Question: I want to create a popup message box which prompts user to enter an input. I have this method inside a class. I am basing my code on <URL>.
'''
class MyDialog:
def __init__(self, parent):
top = self.top = Toplevel(parent)
Label(top, text="Value").pack()
self.e = Entry(top)
self.e.pack(padx=5)
b = Button(top, text="OK", command=self.ok)
b.pack(pady=5)
def ok(self):
print "value is", self.e.get()
self.top.destroy()
root = Tk()
d = MyDialog(root)
root.wait_window(d.top)
'''
But in this, 'top = self.top = Toplevel(parent)' doesn't work for me.
I have a mockup of what I am trying to accomplish.

My program structure looks something like this:
'''
class MainUI:
def__int__(self):
...
self.initUI()
def initUI(self):
.......
Popup = Button(self, text="Enter Value", command=self.showPopup)
def showPopup(self):
#create the popup with an Entry here
'''
How can I create a message box in Python which accepts user input?
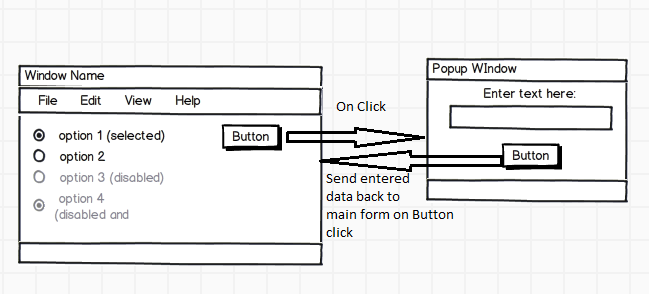
Answer: I'm a little confused about your two different blocks of code. Just addressing the first block of code, nothing happens because you never enter the mainloop. To do that, you need to call 'root.mainloop()'. The typical way of doing this is to add a button to root widget and bind a callback function to the Button (which includes 'd=MyDialog()' and 'root.wait_window(d.top)')
Here's some basic code which I hope does what you want ...
'''
from Tkinter import *
import sys
class popupWindow(object):
def __init__(self,master):
top=self.top=Toplevel(master)
self.l=Label(top,text="Hello World")
self.l.pack()
self.e=Entry(top)
self.e.pack()
self.b=Button(top,text='Ok',command=self.cleanup)
self.b.pack()
def cleanup(self):
self.value=self.e.get()
self.top.destroy()
class mainWindow(object):
def __init__(self,master):
self.master=master
self.b=Button(master,text="click me!",command=self.popup)
self.b.pack()
self.b2=Button(master,text="print value",command=lambda: sys.stdout.write(self.entryValue()+'
'))
self.b2.pack()
def popup(self):
self.w=popupWindow(self.master)
self.b["state"] = "disabled"
self.master.wait_window(self.w.top)
self.b["state"] = "normal"
def entryValue(self):
return self.w.value
if __name__ == "__main__":
root=Tk()
m=mainWindow(root)
root.mainloop()
'''
I get the value from the popupWindow and use it in the main program (take a look at the lambda function associated with b2).
Main window:
<URL>
"Click me" window:
<URL>
Main window while "click me" is open:
<URL>